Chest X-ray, PA view. Patient: 58 years old, sex M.
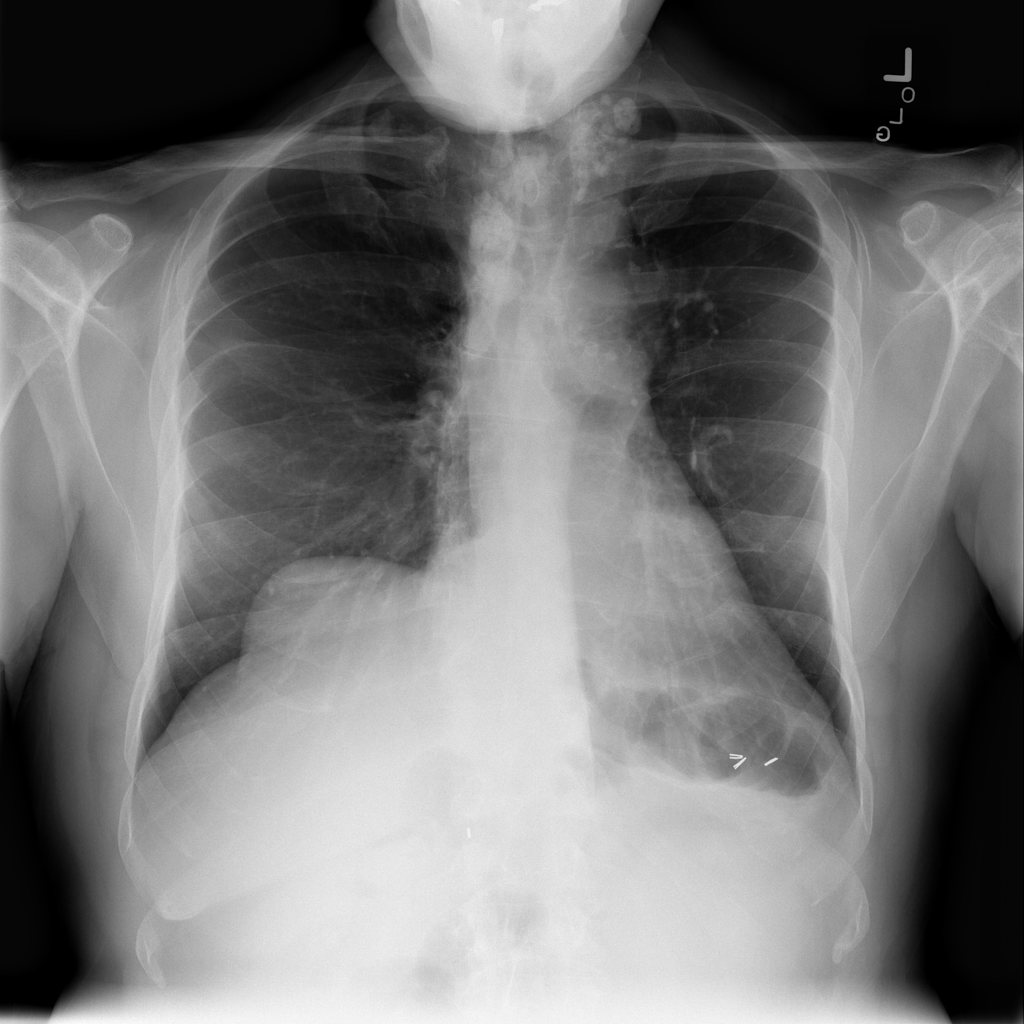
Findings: No Finding